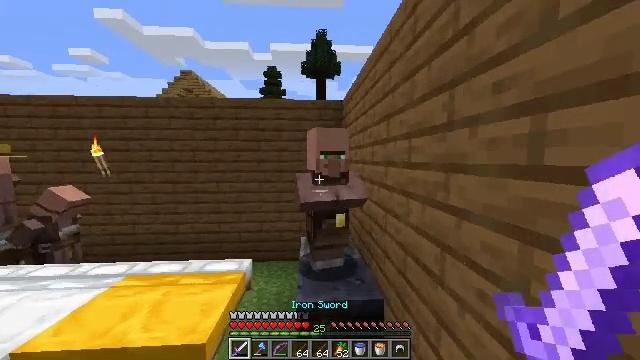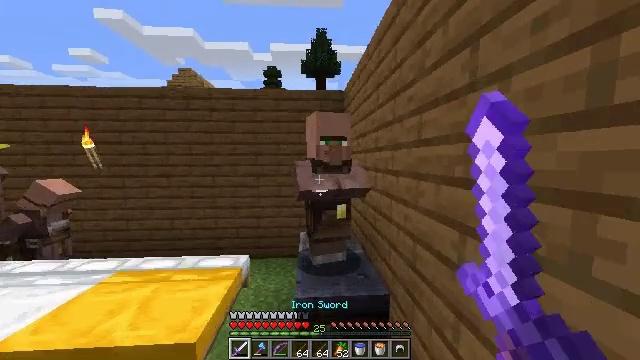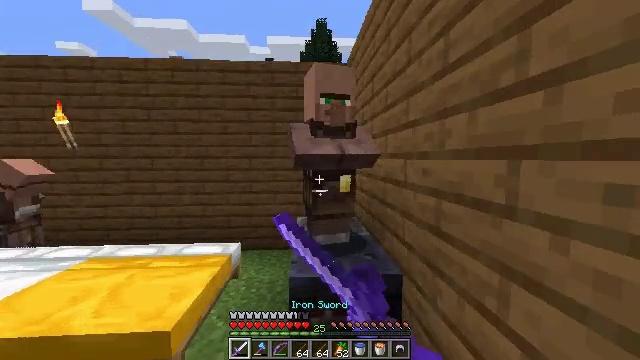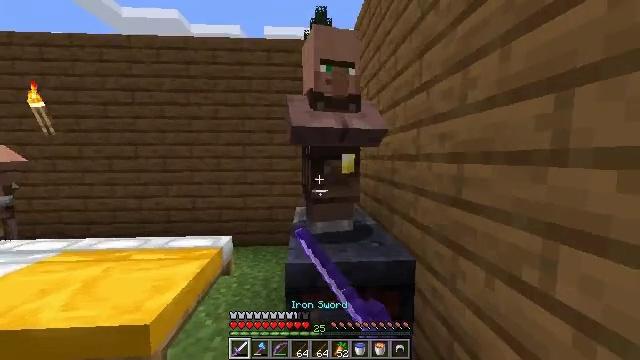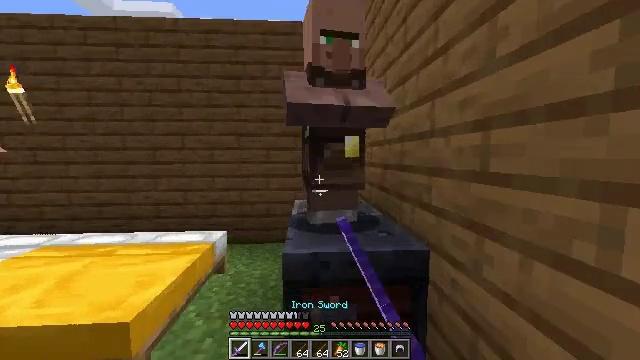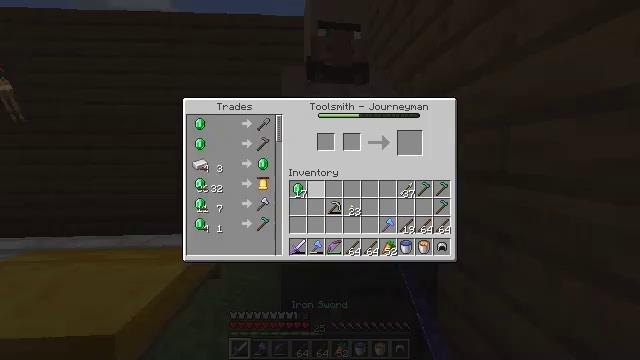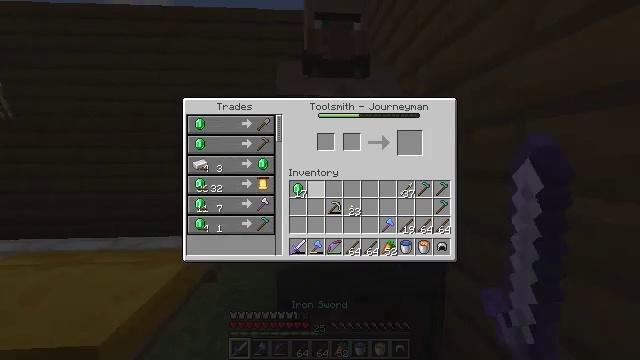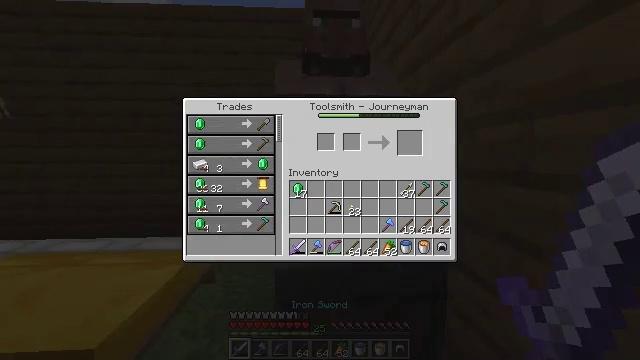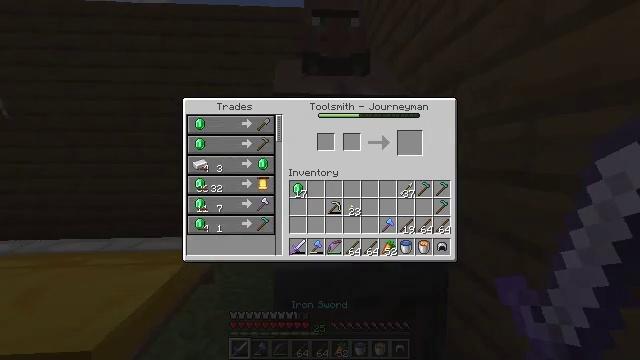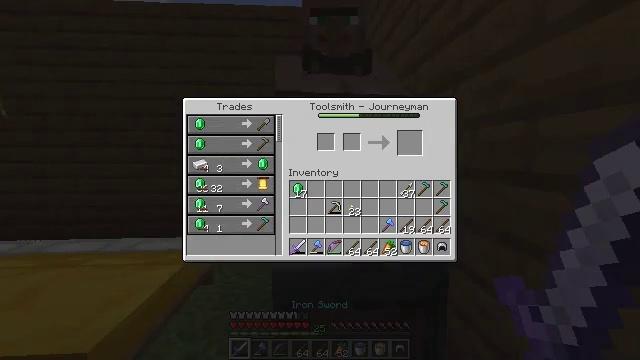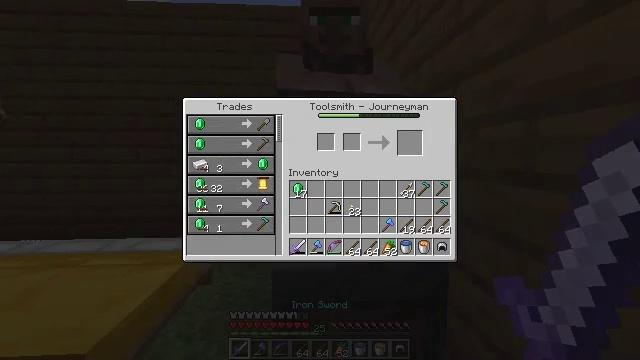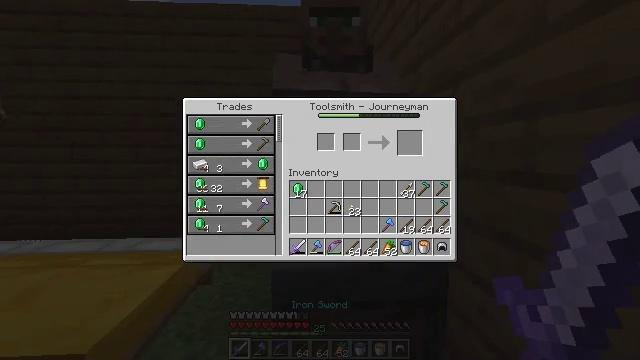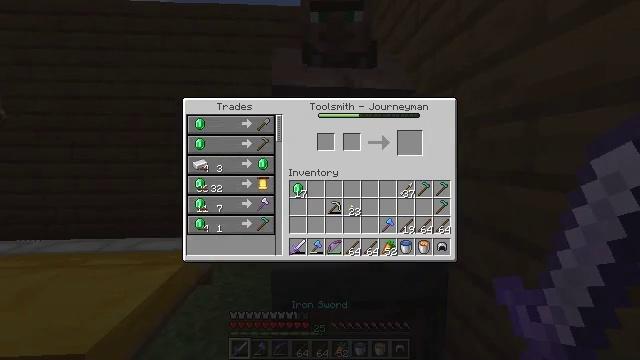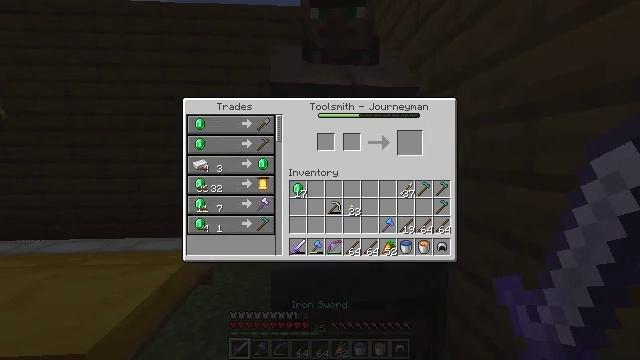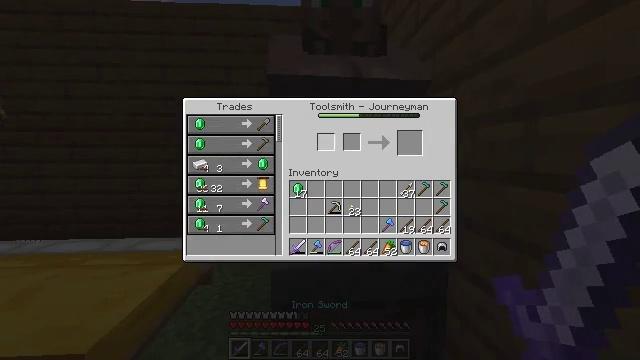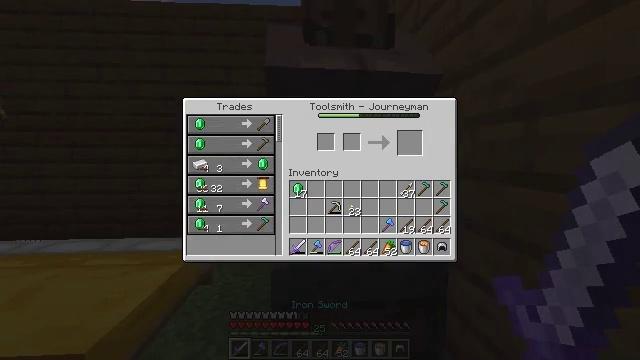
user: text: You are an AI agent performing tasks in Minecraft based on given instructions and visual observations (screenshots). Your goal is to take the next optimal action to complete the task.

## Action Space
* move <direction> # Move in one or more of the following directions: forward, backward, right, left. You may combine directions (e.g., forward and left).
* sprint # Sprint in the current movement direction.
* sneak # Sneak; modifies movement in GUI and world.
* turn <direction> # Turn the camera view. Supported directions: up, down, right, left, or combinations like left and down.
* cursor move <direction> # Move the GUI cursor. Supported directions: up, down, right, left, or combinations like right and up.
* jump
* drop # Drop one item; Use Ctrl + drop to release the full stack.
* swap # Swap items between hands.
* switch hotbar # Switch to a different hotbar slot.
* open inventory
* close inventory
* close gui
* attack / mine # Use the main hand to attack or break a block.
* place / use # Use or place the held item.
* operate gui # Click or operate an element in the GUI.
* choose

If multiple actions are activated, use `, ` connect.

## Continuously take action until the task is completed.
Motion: motion action
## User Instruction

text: Get a diamond hoe by crafting it.
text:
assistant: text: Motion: use / place
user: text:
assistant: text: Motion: use / place
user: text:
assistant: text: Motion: use / place
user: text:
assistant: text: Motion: no_op
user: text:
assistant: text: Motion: open gui
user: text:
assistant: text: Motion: no_op
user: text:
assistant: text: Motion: no_op
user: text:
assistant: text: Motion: no_op
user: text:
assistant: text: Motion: cursor move up
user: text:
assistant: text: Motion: no_op
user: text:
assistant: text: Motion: no_op
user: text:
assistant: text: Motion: no_op
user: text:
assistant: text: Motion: cursor move up
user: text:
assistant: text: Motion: cursor move right and up
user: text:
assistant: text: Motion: cursor move right and up
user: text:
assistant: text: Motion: cursor move right
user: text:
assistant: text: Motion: no_op
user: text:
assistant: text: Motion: no_op
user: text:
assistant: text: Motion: cursor move left and down
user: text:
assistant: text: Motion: cursor move left and down
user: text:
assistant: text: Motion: cursor move left
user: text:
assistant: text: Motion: cursor move down
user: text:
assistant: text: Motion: cursor move down
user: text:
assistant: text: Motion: cursor move down
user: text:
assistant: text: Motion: no_op
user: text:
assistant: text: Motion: no_op
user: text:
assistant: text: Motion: no_op
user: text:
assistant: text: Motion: operate gui
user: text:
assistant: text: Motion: operate gui
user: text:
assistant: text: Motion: operate gui